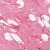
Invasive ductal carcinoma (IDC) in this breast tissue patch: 0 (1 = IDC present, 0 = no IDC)